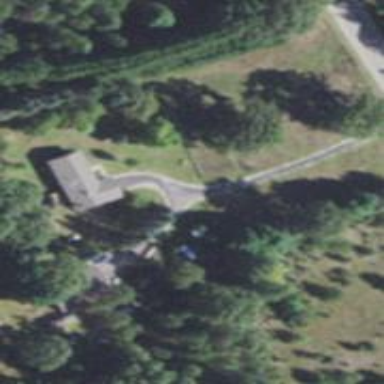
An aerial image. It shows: Driveway.